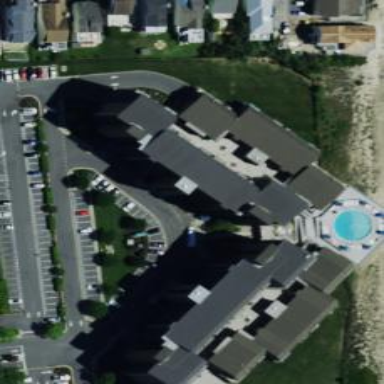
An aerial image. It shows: Apartment building designed for tourism.